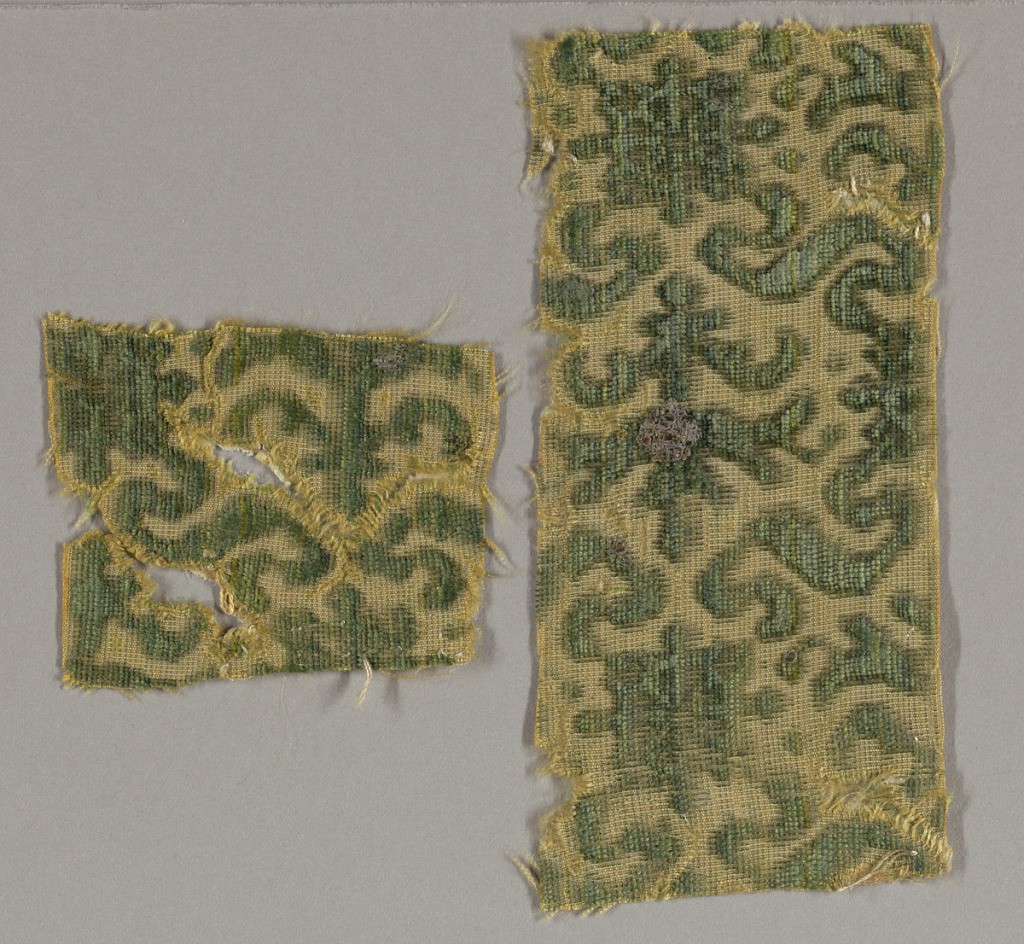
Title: Fragment
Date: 16th century
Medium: silk Technique: cut supplementary warp pile (velvet)
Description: Two fragments of green cut velvet on a cream-colored ground. Small-scale symmetrical design of scrolling ribbons enclosing formal floral motif.